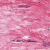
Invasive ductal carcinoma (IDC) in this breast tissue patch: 0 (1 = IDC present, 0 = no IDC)